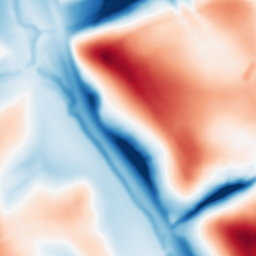
Category: multiscale
Decomposition family: dog_multiscale
Decomposition parameters: sigma_ratio: 1.6
n_scales: 6
base_sigma: 2
Upsampling method: bicubic
Upsampling parameters: scale: 8
Upsampling scale: 8